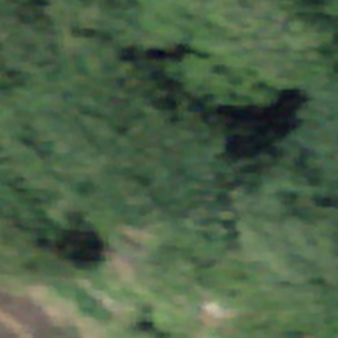
Label: other